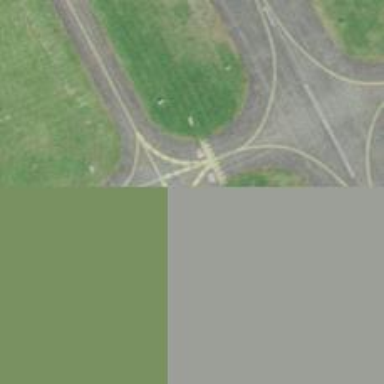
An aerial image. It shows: Image of taxiway at airport.